Interaction volume radius: 10 \u00c5
Interaction volume height: 10 \u00c5
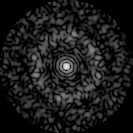
Disorder parameter: 0.8224